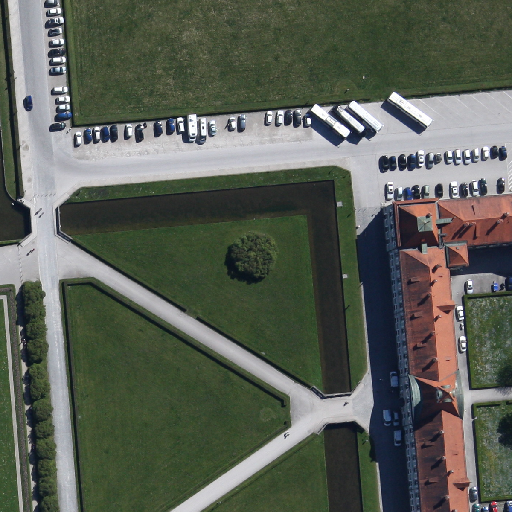
Referring expression: van